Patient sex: M
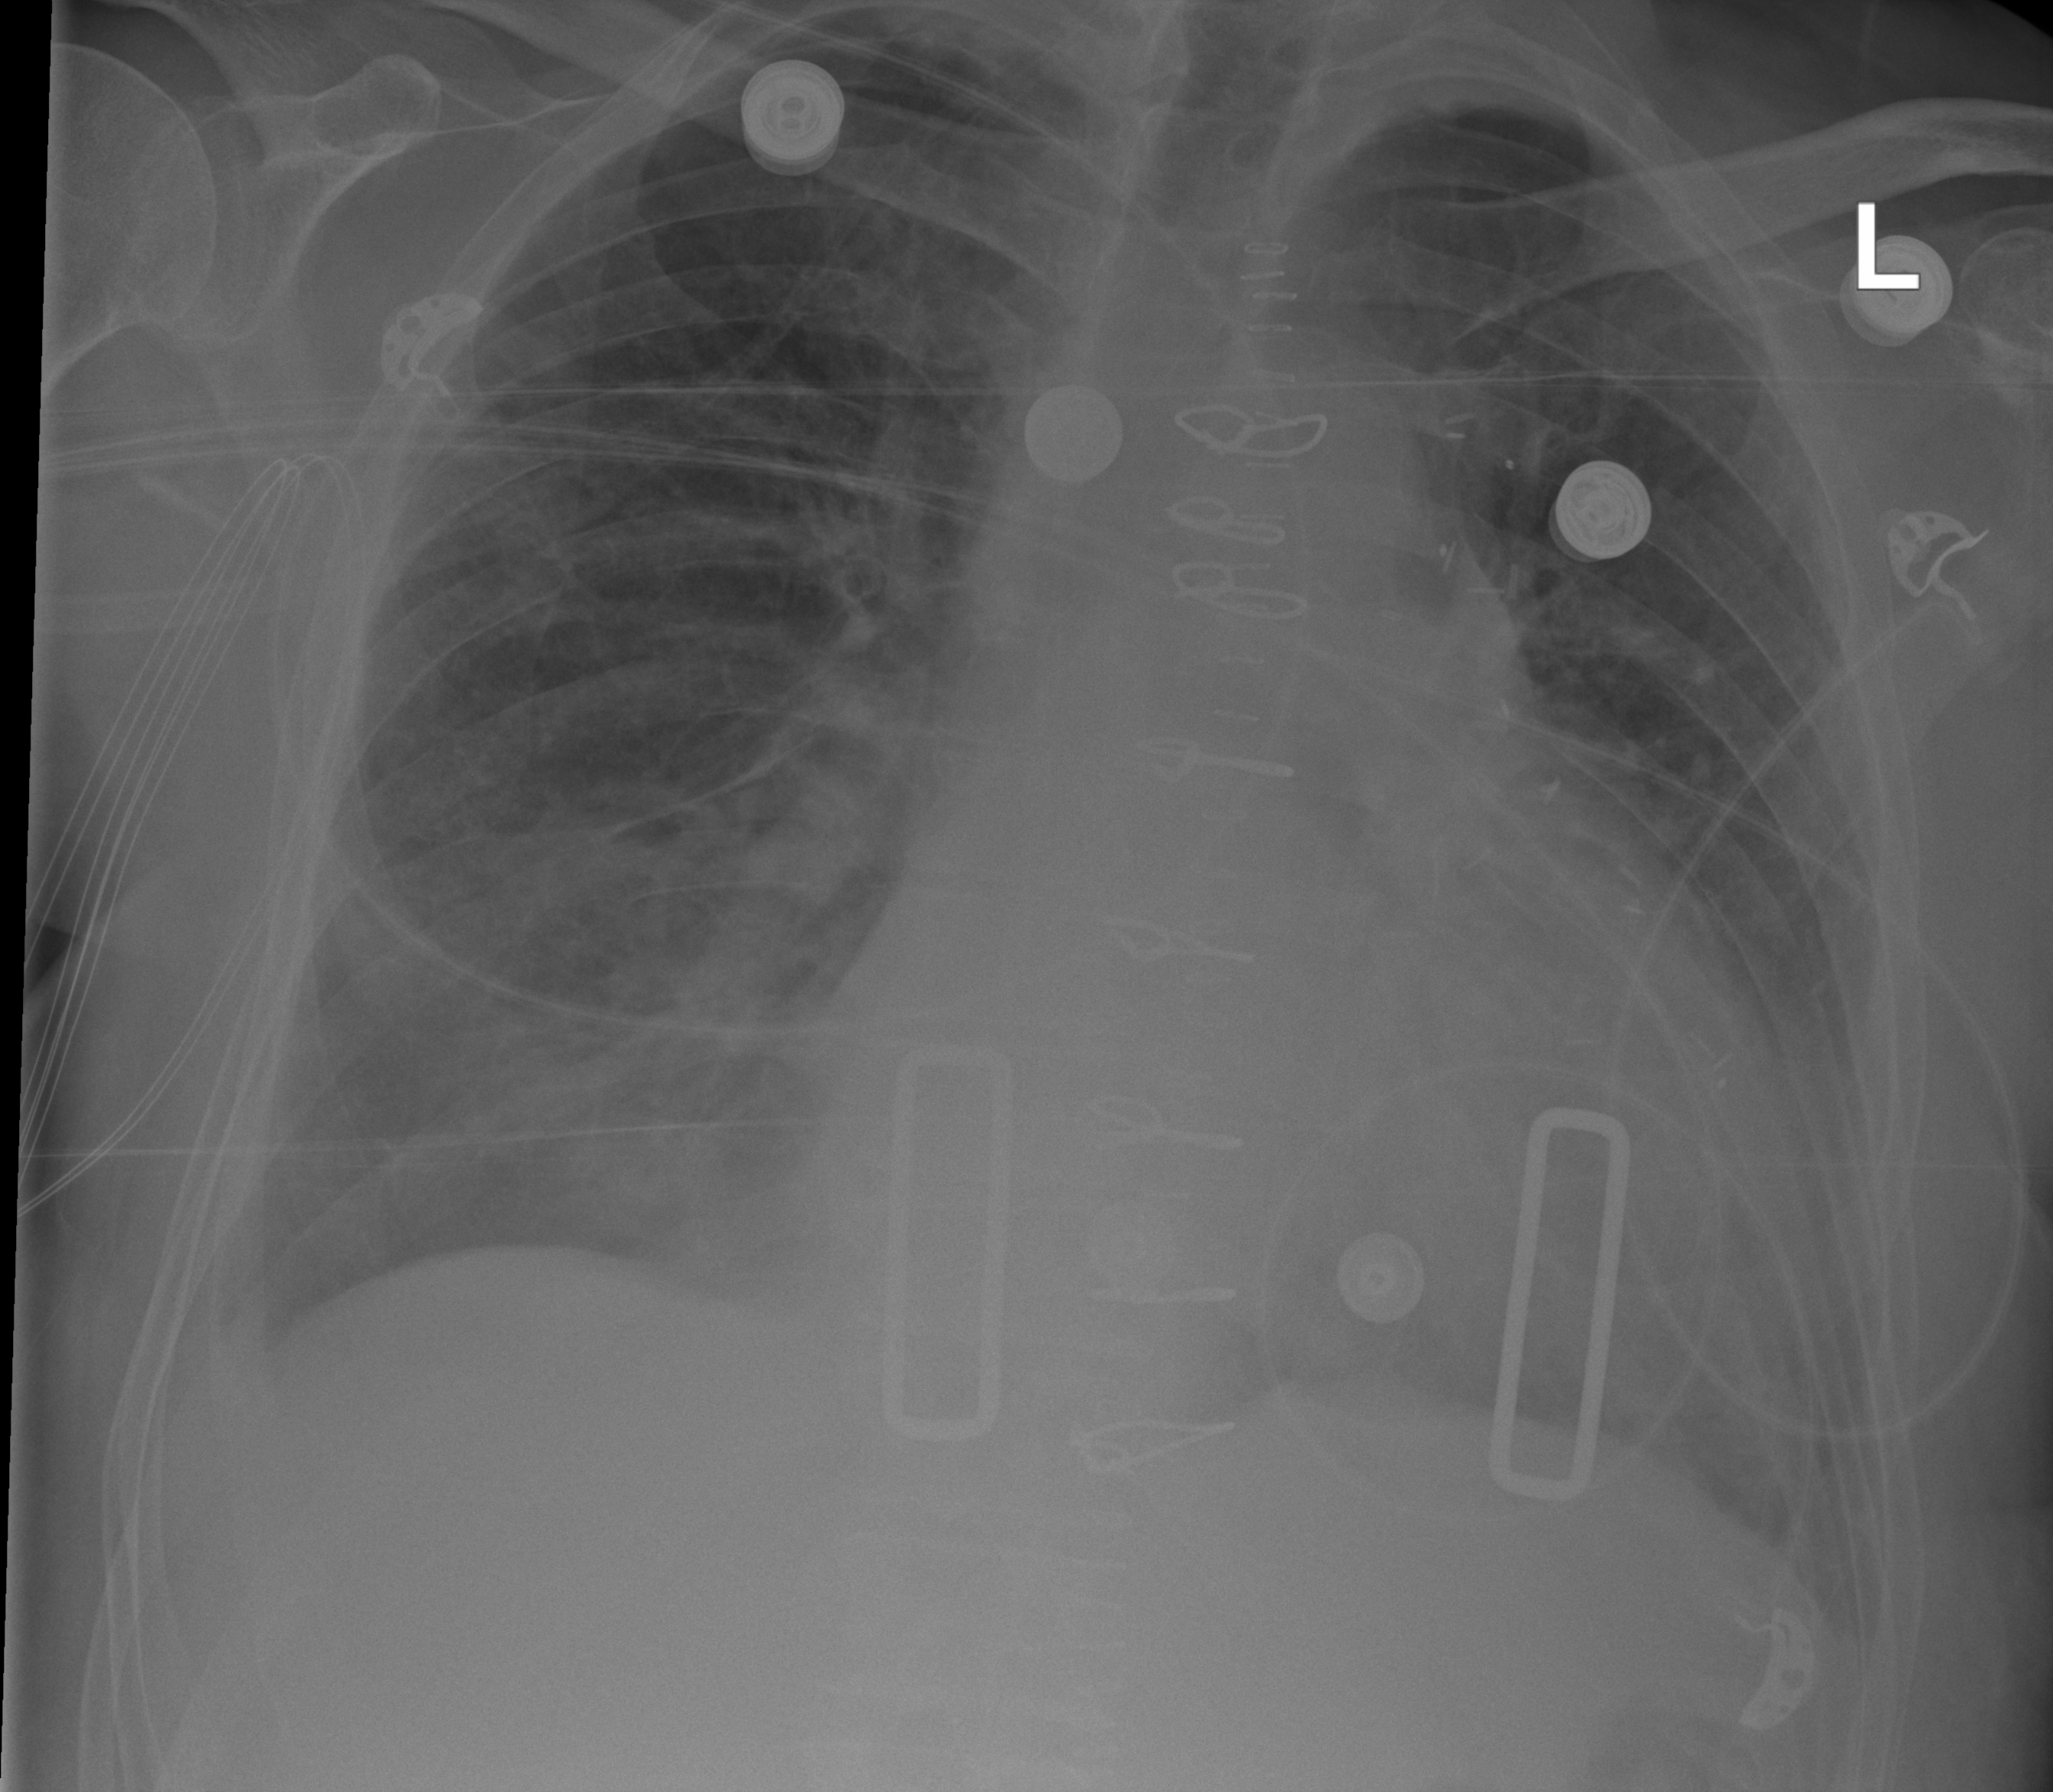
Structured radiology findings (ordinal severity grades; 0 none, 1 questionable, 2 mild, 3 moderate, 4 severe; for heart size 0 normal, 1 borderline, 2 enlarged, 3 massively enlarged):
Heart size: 2
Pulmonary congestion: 2
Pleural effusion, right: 3
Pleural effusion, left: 2
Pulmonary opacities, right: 2
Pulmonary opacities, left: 2
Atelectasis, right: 2
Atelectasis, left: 0